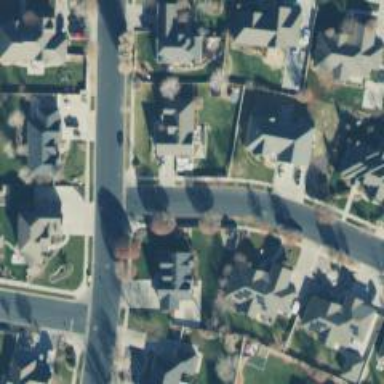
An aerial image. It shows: Asphalt road in residential area.